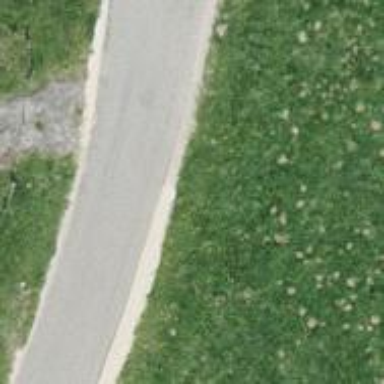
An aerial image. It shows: Unclassified road.